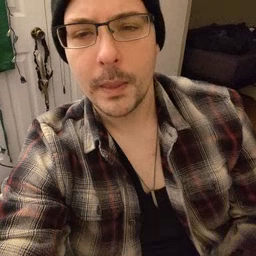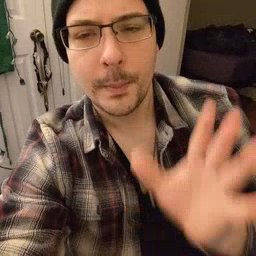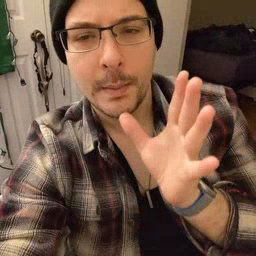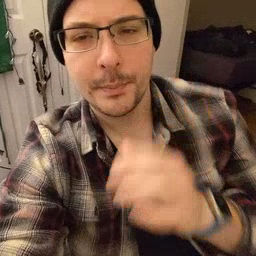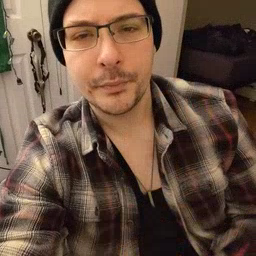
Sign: mom